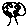
Label: tree